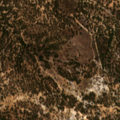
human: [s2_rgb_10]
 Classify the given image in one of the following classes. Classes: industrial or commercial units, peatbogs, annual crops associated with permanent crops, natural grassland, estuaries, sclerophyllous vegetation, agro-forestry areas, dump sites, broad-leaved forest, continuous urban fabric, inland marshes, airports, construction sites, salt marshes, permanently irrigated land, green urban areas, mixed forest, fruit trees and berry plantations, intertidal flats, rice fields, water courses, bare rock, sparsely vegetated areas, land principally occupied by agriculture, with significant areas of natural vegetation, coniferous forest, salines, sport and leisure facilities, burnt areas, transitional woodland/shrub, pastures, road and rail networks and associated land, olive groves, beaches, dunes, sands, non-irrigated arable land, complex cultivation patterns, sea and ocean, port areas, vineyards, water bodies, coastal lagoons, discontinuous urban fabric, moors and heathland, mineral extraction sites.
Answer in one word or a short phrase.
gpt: agro-forestry areas, broad-leaved forest